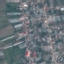
Land use / land cover: Residential